Question: I am developing a speech bubble for my project. I am using a frameless 'QDialog' wherein I painted two elliptical rectangles in an intersecting way as shown below.

How could I remove the intersecting part here? I have marked that part in the image.
I am very new to Qt. The code is:
'''
QPainter painter(this);
painter.save();
painter.setRenderHint(QPainter::Antialiasing);
QPen pen(QColor(65, 167, 243), 3,Qt::SolidLine);
QBrush brush(QColor(255, 255, 255,204));
painter.setPen(pen);
painter.setBrush(brush);
QPainterPath rounded_rect;
rounded_rect.addRoundedRect(QRectF(20, 0, 180, 100), 16, 16);
rounded_rect.addRoundedRect(QRectF(0, 50 - 20, 40, 40 ), 16, 16);
painter.setClipPath(rounded_rect);
QRegion maskregion = painter.clipRegion();
setMask(maskregion);
painter.drawPath(rounded_rect);
painter.restore();
'''
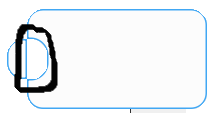
Answer: I found the solution. Thanks bkausbk.Here is the code:
'''
QPainter painter(this);
painter.save();
painter.setRenderHint(QPainter::Antialiasing);
QPen pen(QColor(65, 167, 243), 3,Qt::SolidLine);
QBrush brush(QColor(255, 255, 255,204));
painter.setPen(pen);
painter.setBrush(brush);
QPainterPath rounded_rect1,rounded_rect2,round;
rounded_rect1.addRoundedRect(QRectF(20, 0, 180, 100), 16, 16);
rounded_rect2.addRoundedRect(QRectF(0, 50 - 20, 40, 40 ), 16, 16);
round = rounded_rect1 + rounded_rect2;
painter.setClipPath(round);
QRegion maskregion = painter.clipRegion();
setMask(maskregion);
painter.drawPath(round);
painter.restore();
'''